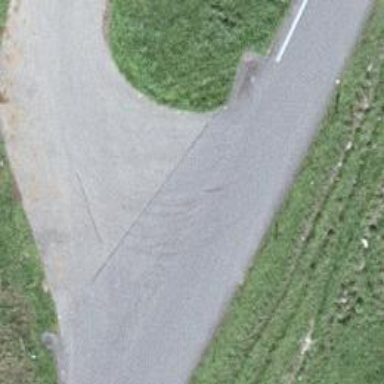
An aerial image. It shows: Tertiary road.